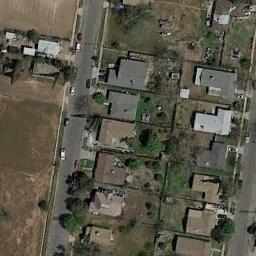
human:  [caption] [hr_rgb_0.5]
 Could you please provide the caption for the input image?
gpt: There are several cars on the road near the middle residential area .

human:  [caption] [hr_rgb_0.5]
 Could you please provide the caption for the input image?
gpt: The medium residential is on the grass next to the road .

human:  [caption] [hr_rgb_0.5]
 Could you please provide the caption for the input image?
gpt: The medium residential area with some houses arranged in lines is surrounded by roads .

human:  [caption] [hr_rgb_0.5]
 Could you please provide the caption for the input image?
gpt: Medium-sized residential areas have roads on both sides .

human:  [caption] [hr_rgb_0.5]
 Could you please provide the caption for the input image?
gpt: There are some brown buildings and brown bare land on the medium residential area .